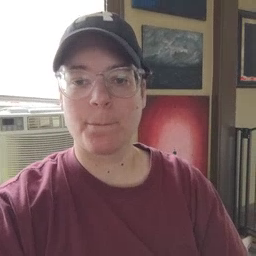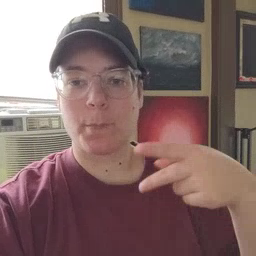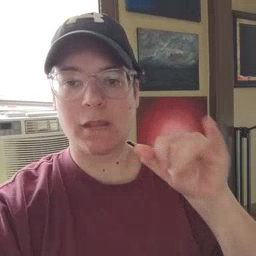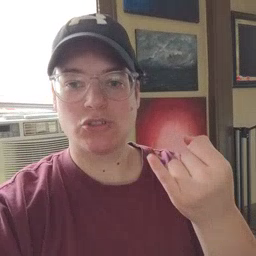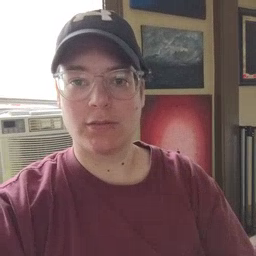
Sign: pajamas